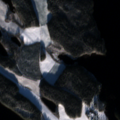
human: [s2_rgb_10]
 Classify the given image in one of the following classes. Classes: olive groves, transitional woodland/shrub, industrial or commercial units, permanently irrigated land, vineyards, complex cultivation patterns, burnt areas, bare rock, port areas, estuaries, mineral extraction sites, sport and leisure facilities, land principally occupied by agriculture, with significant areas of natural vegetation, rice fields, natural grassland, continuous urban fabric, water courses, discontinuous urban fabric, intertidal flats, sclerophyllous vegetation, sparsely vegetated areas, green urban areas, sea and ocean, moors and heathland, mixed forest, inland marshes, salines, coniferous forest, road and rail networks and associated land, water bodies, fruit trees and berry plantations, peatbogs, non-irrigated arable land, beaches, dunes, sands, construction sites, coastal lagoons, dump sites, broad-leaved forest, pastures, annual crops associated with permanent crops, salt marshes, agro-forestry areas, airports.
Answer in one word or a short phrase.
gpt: land principally occupied by agriculture, with significant areas of natural vegetation, coniferous forest, water bodies